Question: I'm trying out angular ui-grid (<URL>
This is the orig cell selection:
'''
<div tabindex="-1" class="ui-grid-cell-contents ng-scope ng-binding">Username</div>
'''
I'm wondering if possible to get something like:
'''
<div id="username-1234" tabindex="-1" class="ui-grid-cell-contents ng-scope ng-binding">Username</div>
'''
Code:
'''
var app = angular.module('app', ['ui.grid', 'ui.grid.cellNav', 'ui.grid.pinning']);
app.controller('MainCtrl', ['$scope', '$http', '$log', function ($scope, $http, $log) {
$scope.gridOptions = { };
$scope.gridOptions.columnDefs = [
{ field:'fullname', width:150, pinnedLeft: true, displayName: 'Name' },
{ field:'Day01', width:50, displayName: '01' },
{ field:'Day02', width:50, displayName: '02' },
{ field:'Day03', width:50, displayName: '03' },
{ field:'Day04', width:50, displayName: '04' },
{ field:'Day05', width:50, displayName: '05' }
];
'''
Example image of my grid:

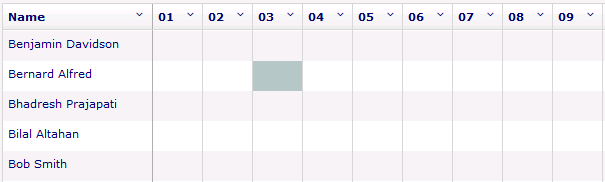
Answer: You can use
Is possible to get something like:
'''
<div id="username-1234" tabindex="-1" class="ui-grid-cell-contents ng-scope ng-binding">Username</div>
'''
I don't know what is "1234", so use field name like this:
'''
<div id="username-fieldname" tabindex="-1" class="ui-grid-cell-contents ng-scope ng-binding">Username</div>
'''
This is the cell template
'''
'<div id={{row.entity.name}}-{{col.colDef.name}} class="ui-grid-cell-contents"> {{COL_FIELD CUSTOM_FILTERS}}</div>'
'''
<URL>
P.s of {{row.entity.name}} is field name, in your case is fullname, example like this:
'''
'<div id={{row.entity.fullname}}-{{col.colDef.name}} class="ui-grid-cell-contents"> {{COL_FIELD CUSTOM_FILTERS}}</div>'
'''